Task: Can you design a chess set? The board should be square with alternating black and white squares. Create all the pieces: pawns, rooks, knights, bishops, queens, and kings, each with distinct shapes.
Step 3835:
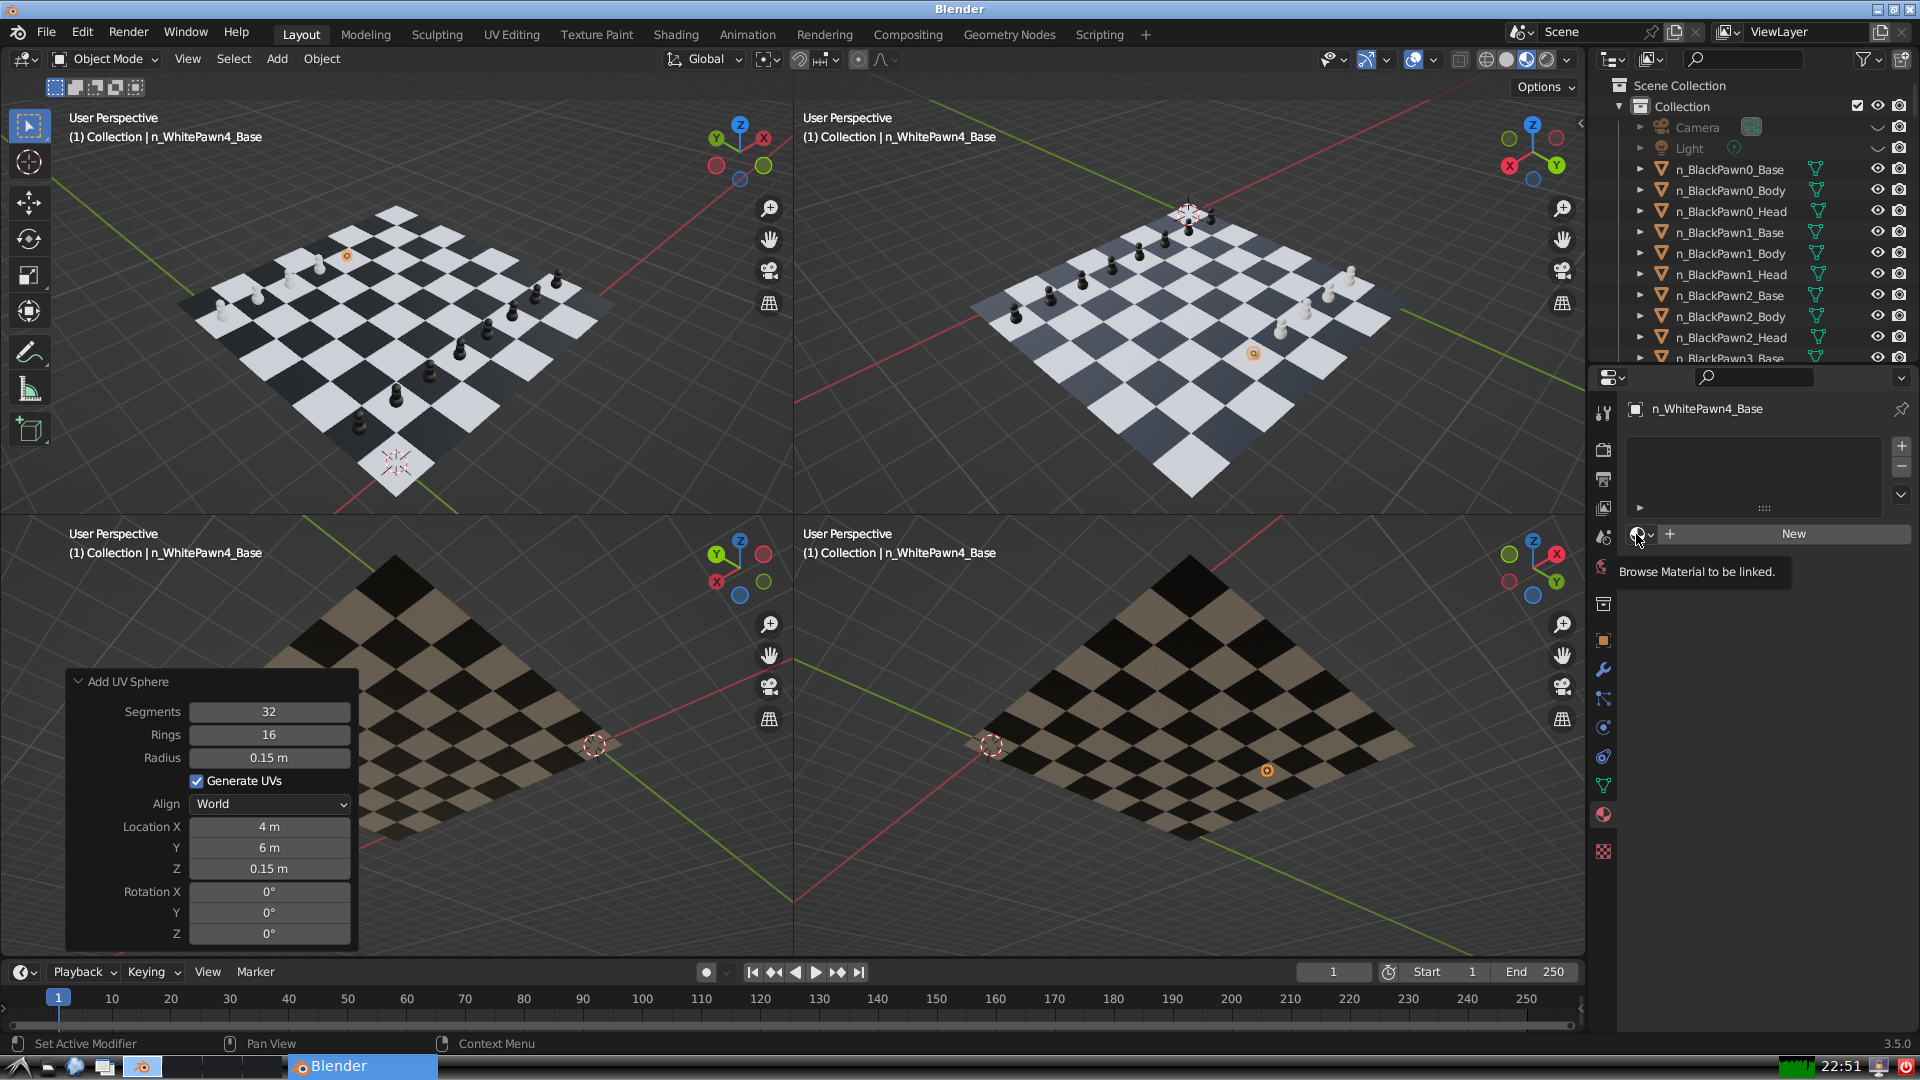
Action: click: no